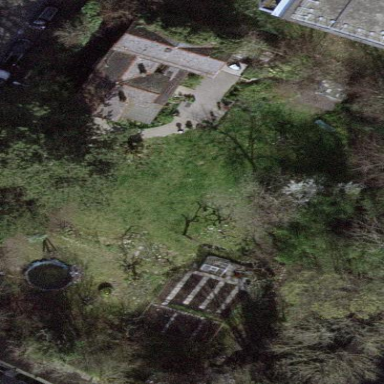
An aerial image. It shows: Garden enclosed by fence.